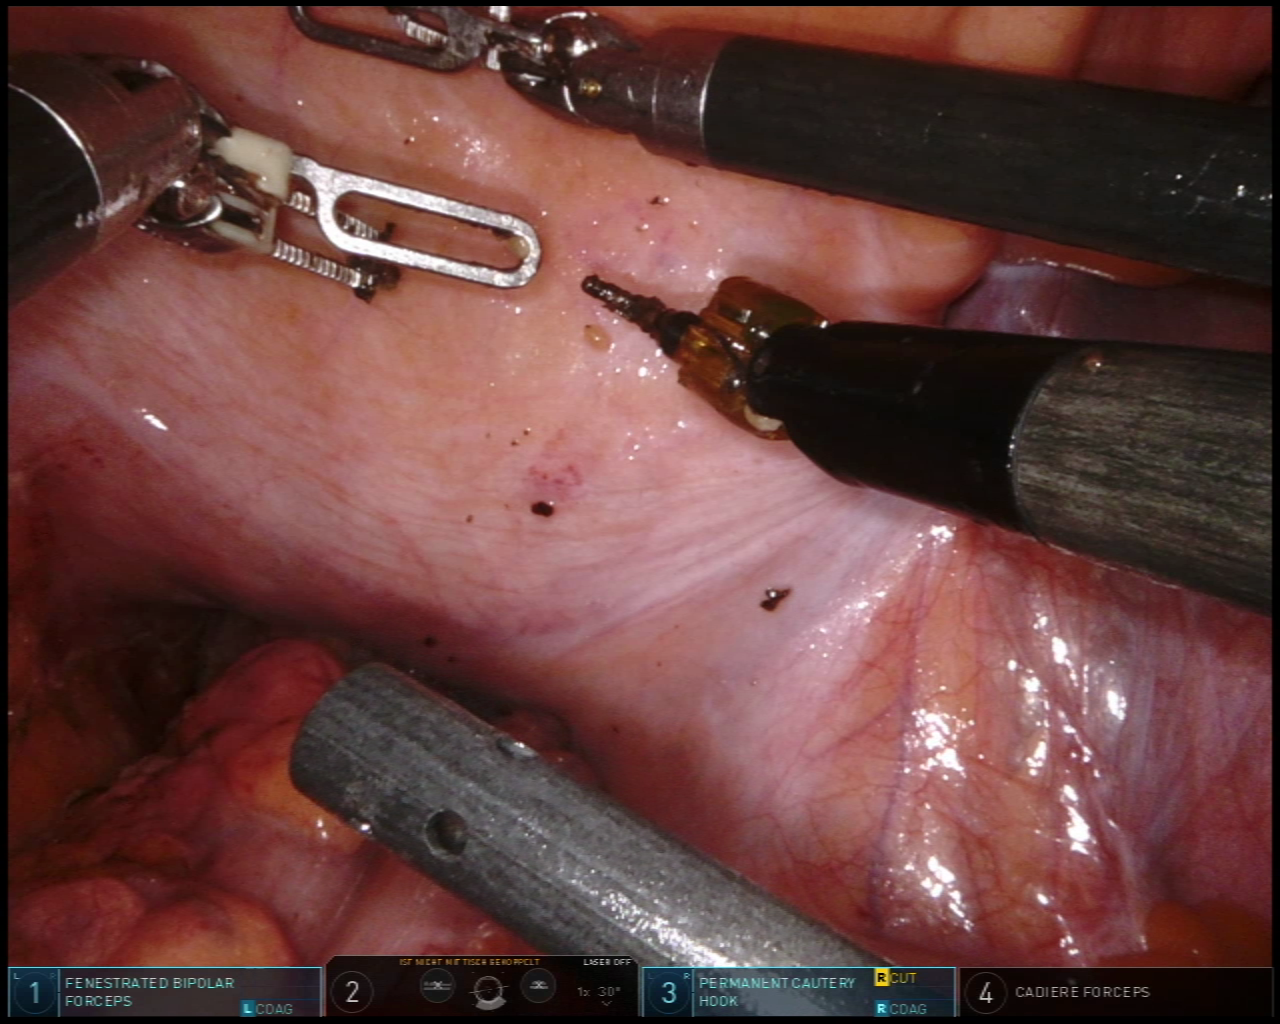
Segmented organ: colon
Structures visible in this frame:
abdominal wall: yes
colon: yes
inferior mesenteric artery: no
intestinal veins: no
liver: no
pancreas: no
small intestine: no
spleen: no
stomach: no
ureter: no
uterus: no
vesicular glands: no